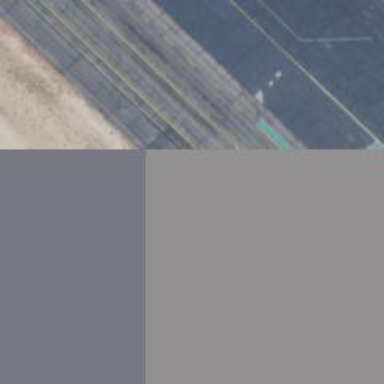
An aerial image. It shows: Image of taxiway at airport.